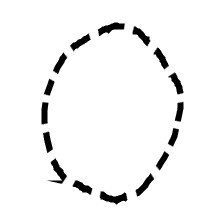
Shape: circle